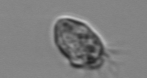
Label: Ciliophora